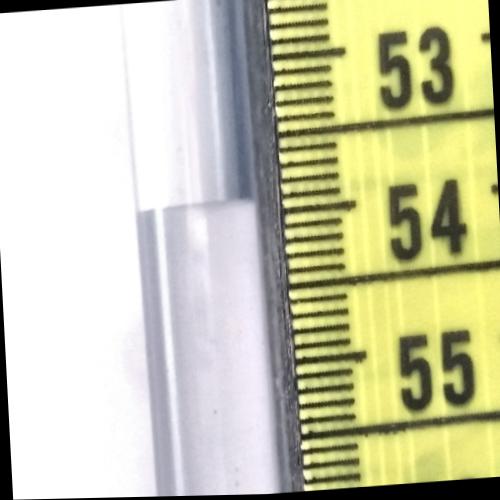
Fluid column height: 53.9 cm